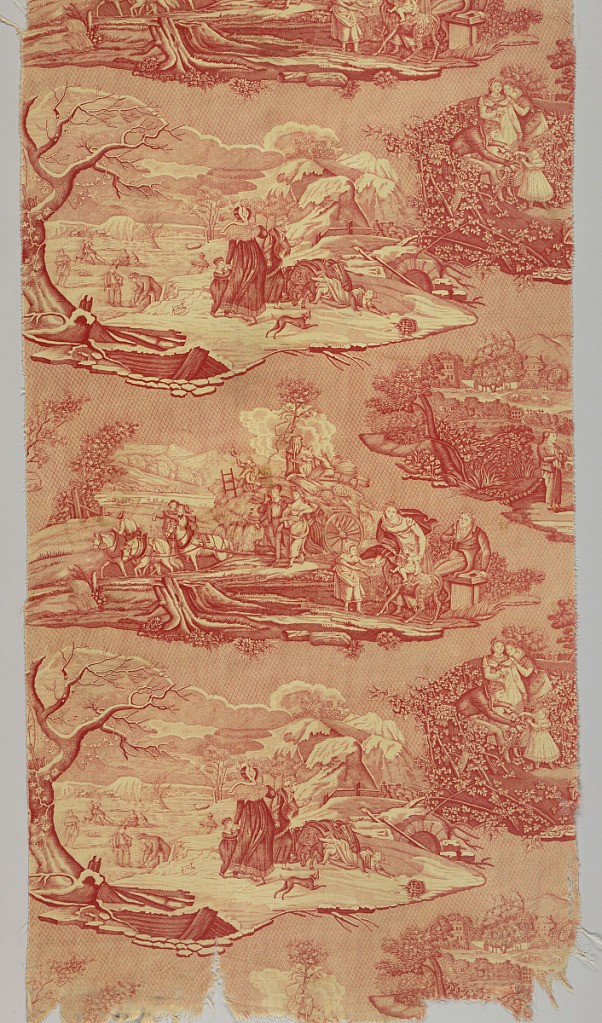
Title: Textile
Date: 19th century
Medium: cotton Technique: printed by engraved roller on plain weave.
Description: All-over pattern in red of four scenes representing the four seasons: L'ete (Summer) a wagon of wheat in an open field; L'Hiver (Winter) Figures on a snow covered bank of a pond; Printemps (Spring) and Automme (Autumn) incomplete. The scenes are placed on a small scale diamond grid background.